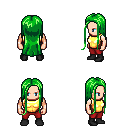
a pixel art fantasy rpg character, male body template, human, light skin, gold chest armor, red pants, green extra-long hairstyle, black shoes, four views (front, back, left, right), 2x2 character sprite sheet, small pixel art, hard edges, no anti-aliasing